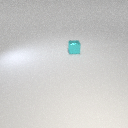
small cyan metal cube